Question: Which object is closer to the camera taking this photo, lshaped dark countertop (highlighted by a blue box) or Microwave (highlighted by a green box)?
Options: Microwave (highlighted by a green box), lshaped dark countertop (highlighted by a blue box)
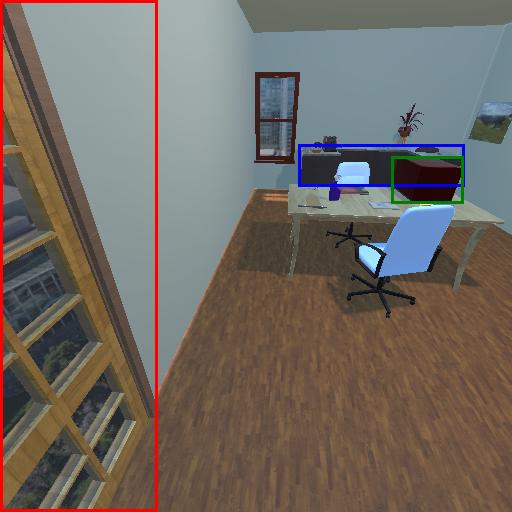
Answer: Microwave (highlighted by a green box)